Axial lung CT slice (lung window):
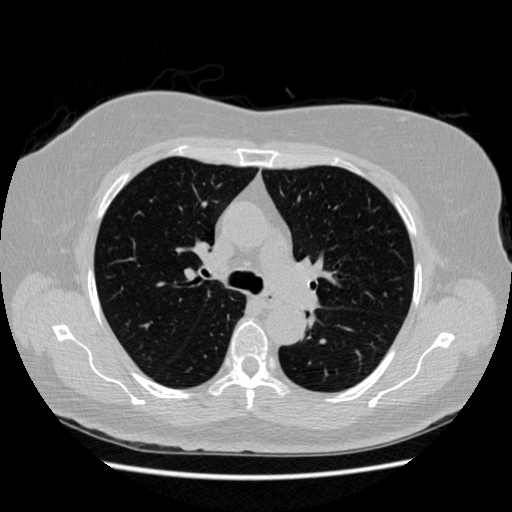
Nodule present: no